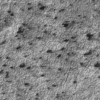
Label: not_dusty